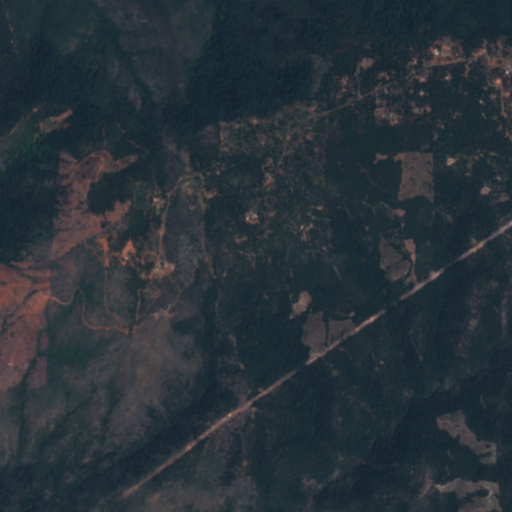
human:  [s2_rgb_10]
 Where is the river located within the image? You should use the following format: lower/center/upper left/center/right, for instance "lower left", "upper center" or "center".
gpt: The river is located in the upper left of the image.
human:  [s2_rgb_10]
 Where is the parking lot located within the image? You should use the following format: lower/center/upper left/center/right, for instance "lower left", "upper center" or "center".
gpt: There is no parking lot in the image.